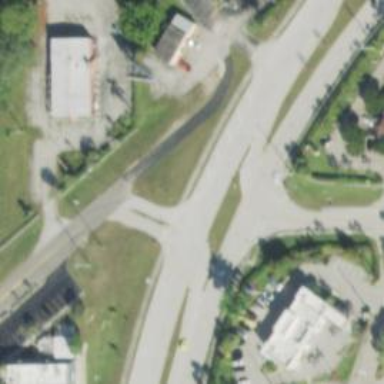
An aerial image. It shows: Uncontrolled road crossing.